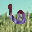
Label: 6